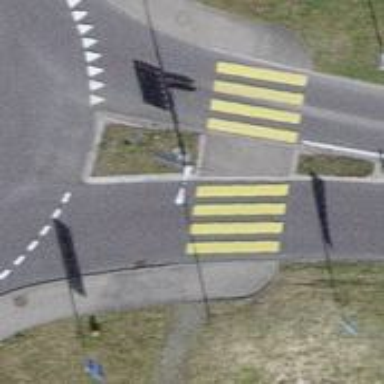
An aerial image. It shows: Zebra crossing with island on the footway.